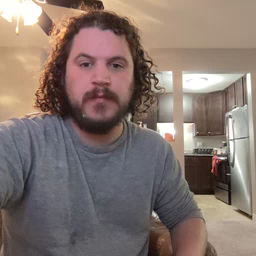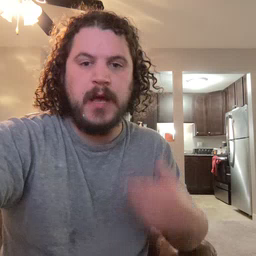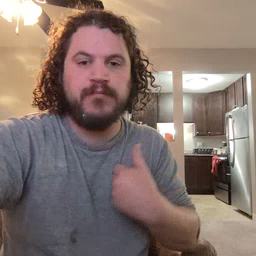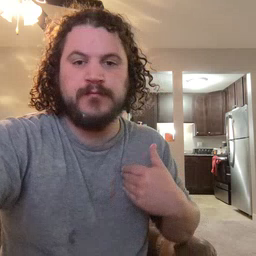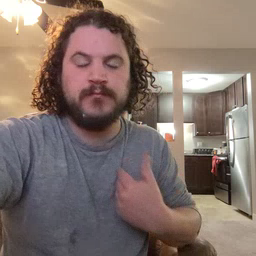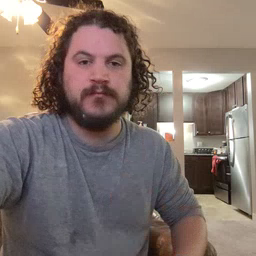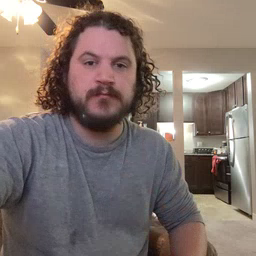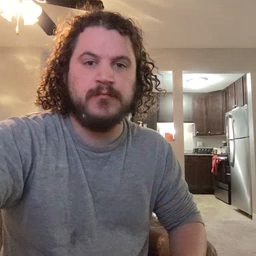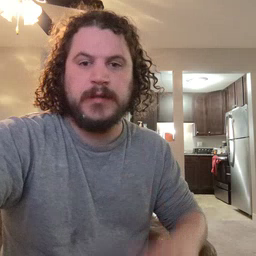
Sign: animal